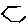
Label: hexagon